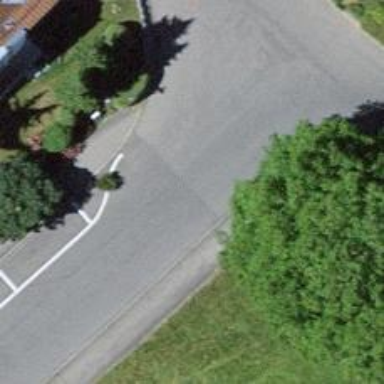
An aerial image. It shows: Unmarked crossing on the road.